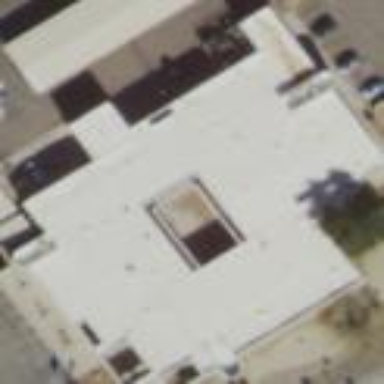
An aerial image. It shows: Police building.